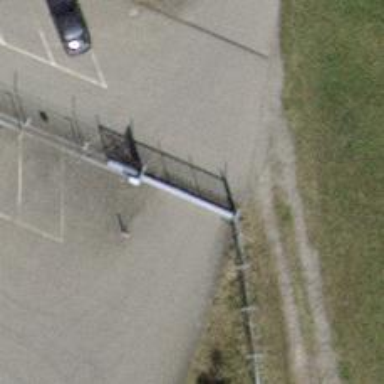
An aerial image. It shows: Gate.